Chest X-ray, PA view. Patient: 43 years old, sex M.
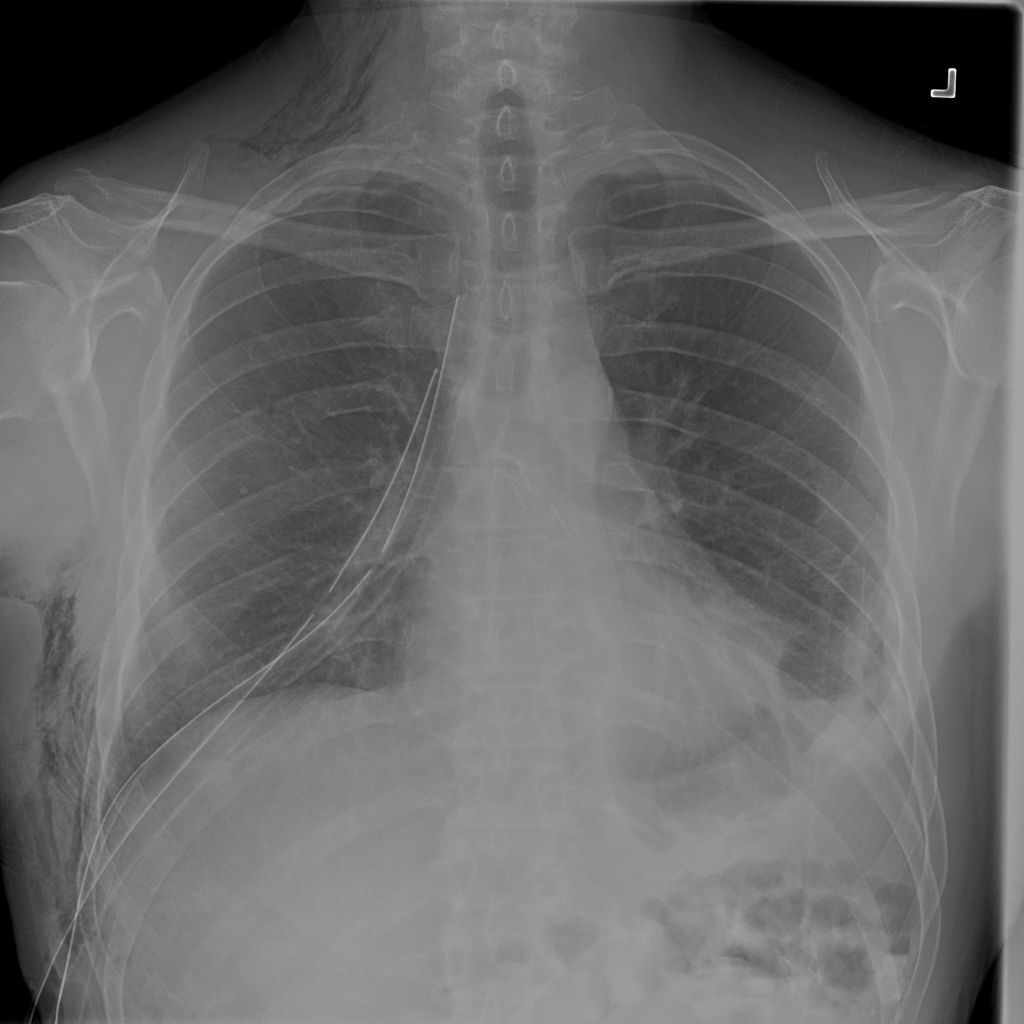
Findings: Atelectasis, Effusion, Emphysema, Infiltration, Pleural_Thickening, Pneumothorax